Question: I'm using the flexible box module to position two 'div' elements horizontally with the second 'div' being flexible. To do so I'm using code similar to the following:
'''
#container {
display: -moz-box; -moz-box-orient: horizontal; display: -webkit-box; -webkit-box-orient: horizontal; }
#one, #two {
background: rgb(230,235,240);
padding: 20px;
}
#two {
-moz-box-flex: 1; -webkit-box-flex: 1;
margin-left: 10px;
}
'''
The '#two' div is going to have more content than '#one' and, in turn, will likely always be taller. For some reason when using the flexible box module it extends the height of the '#one' div to match the height of '#two'. This isn't quite what I'm wanting. I need the '#one' div's height to be auto.
Suggestions on why this is happening, and/or how to fix it?
Here is an example: <URL>
And a screenshot:

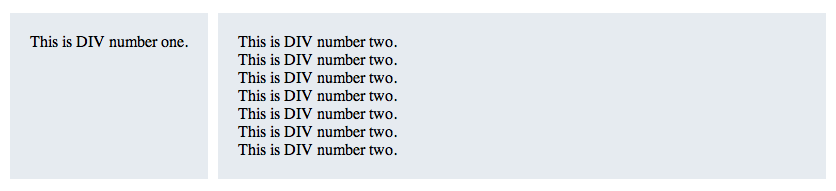
Answer: I think you want to set 'box-align: start' for '#container'.
BTW, after adding standard properties without vendor prefix, your code will also work in IE10 and Opera.